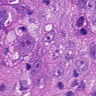
Metastatic tissue present: yes